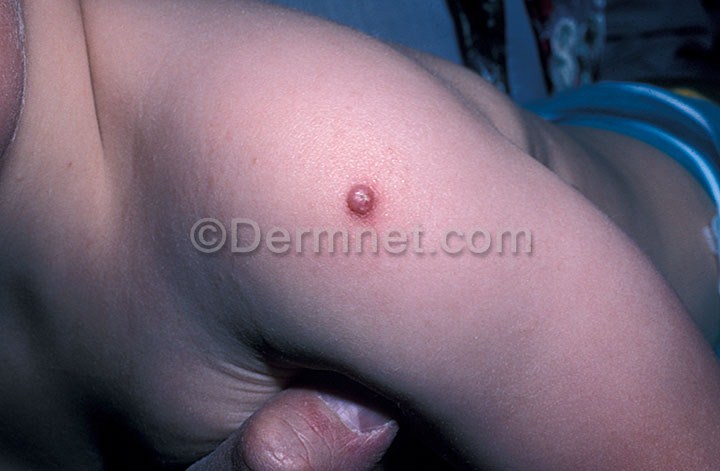
Disease: Herpes HPV and other STDs Photos